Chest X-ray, PA view. Patient: 61 years old, sex F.
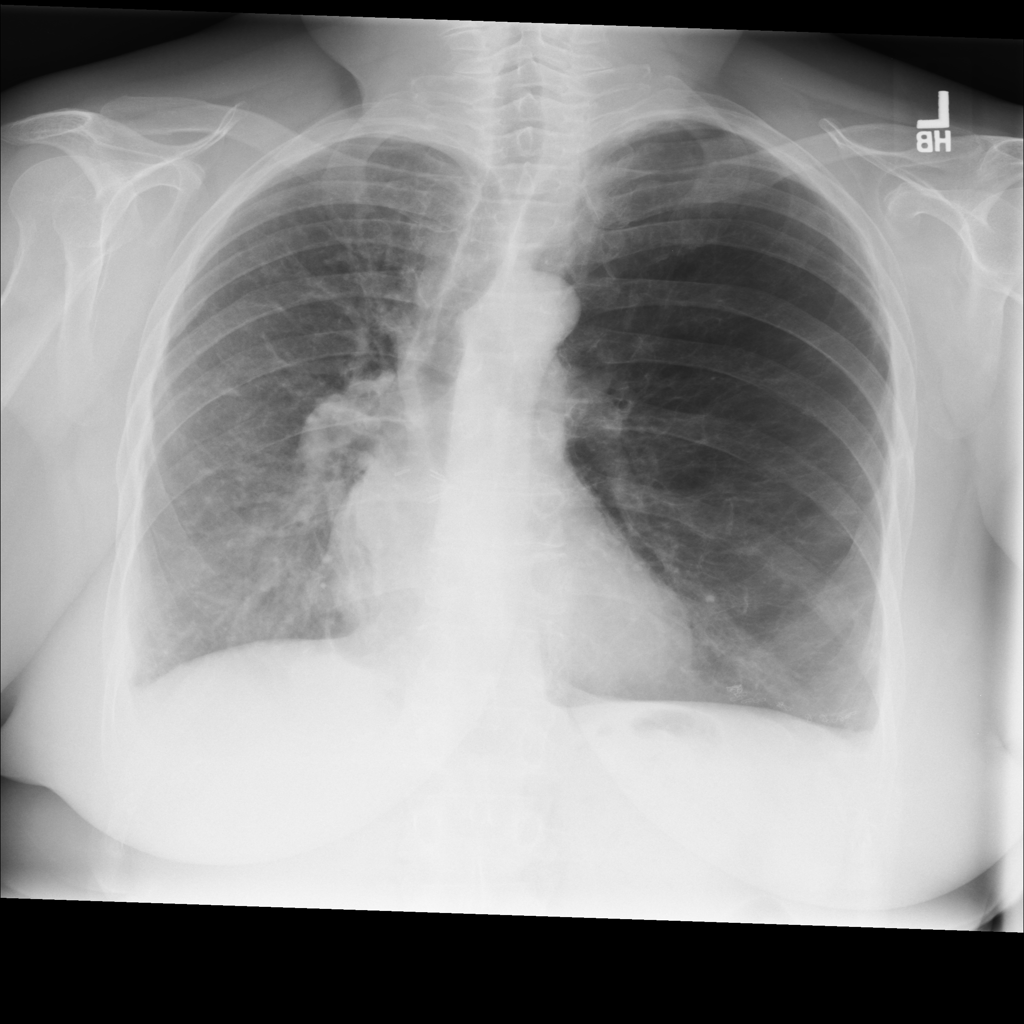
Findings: No Finding